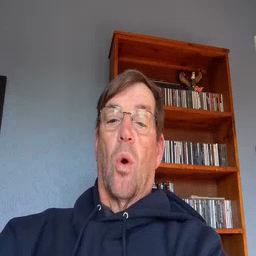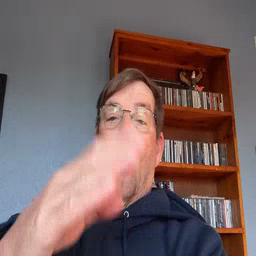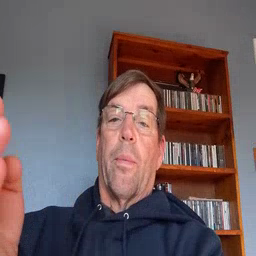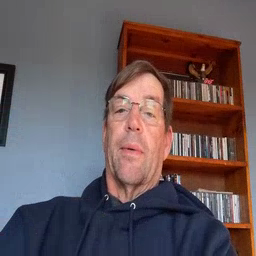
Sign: open